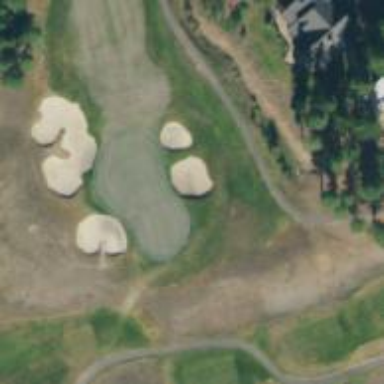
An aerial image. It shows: Golf hole.